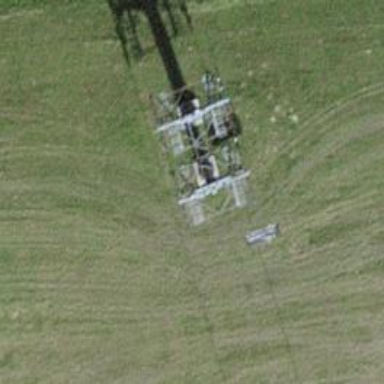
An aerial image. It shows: Pylon for aerialway.